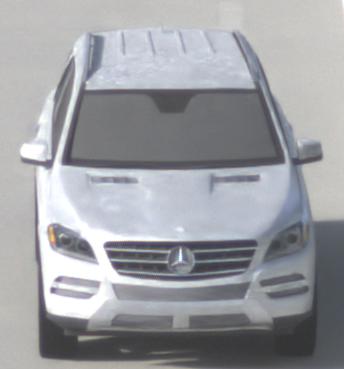
Make: Mercedes-Benz
Model: ML 350
Detailed model: M-Class (166)
Model produced from: 2011/11
Model produced until: 2014/10
Doors: 5
Color: white
Road condition: dry road
Daytime: morning or afternoon
Contrast: low contrast